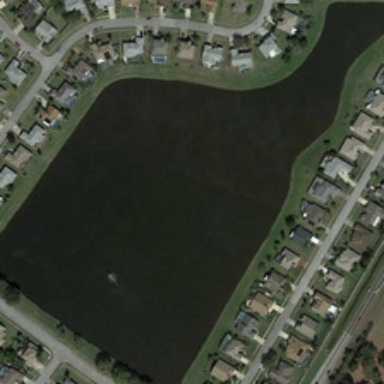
Many buildings and several green trees are around a pond .